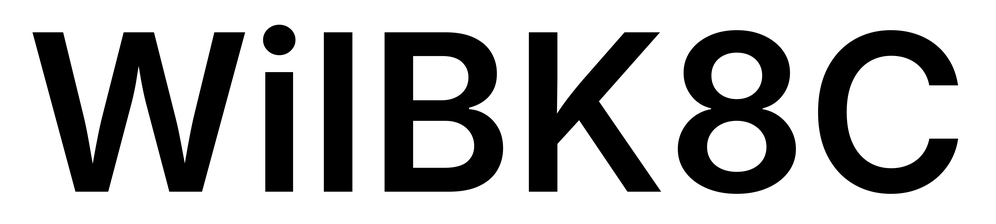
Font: Inter_SemiBold